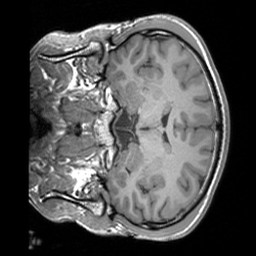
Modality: T1w
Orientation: coronal
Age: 27
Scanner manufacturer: siemens
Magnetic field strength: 3 T
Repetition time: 1.9 s
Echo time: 0.00252 s